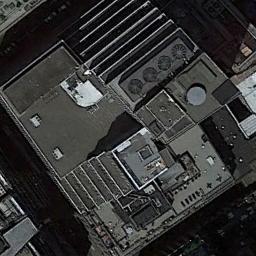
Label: commercial_area